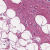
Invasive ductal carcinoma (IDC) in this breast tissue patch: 1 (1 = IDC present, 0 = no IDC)